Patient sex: M
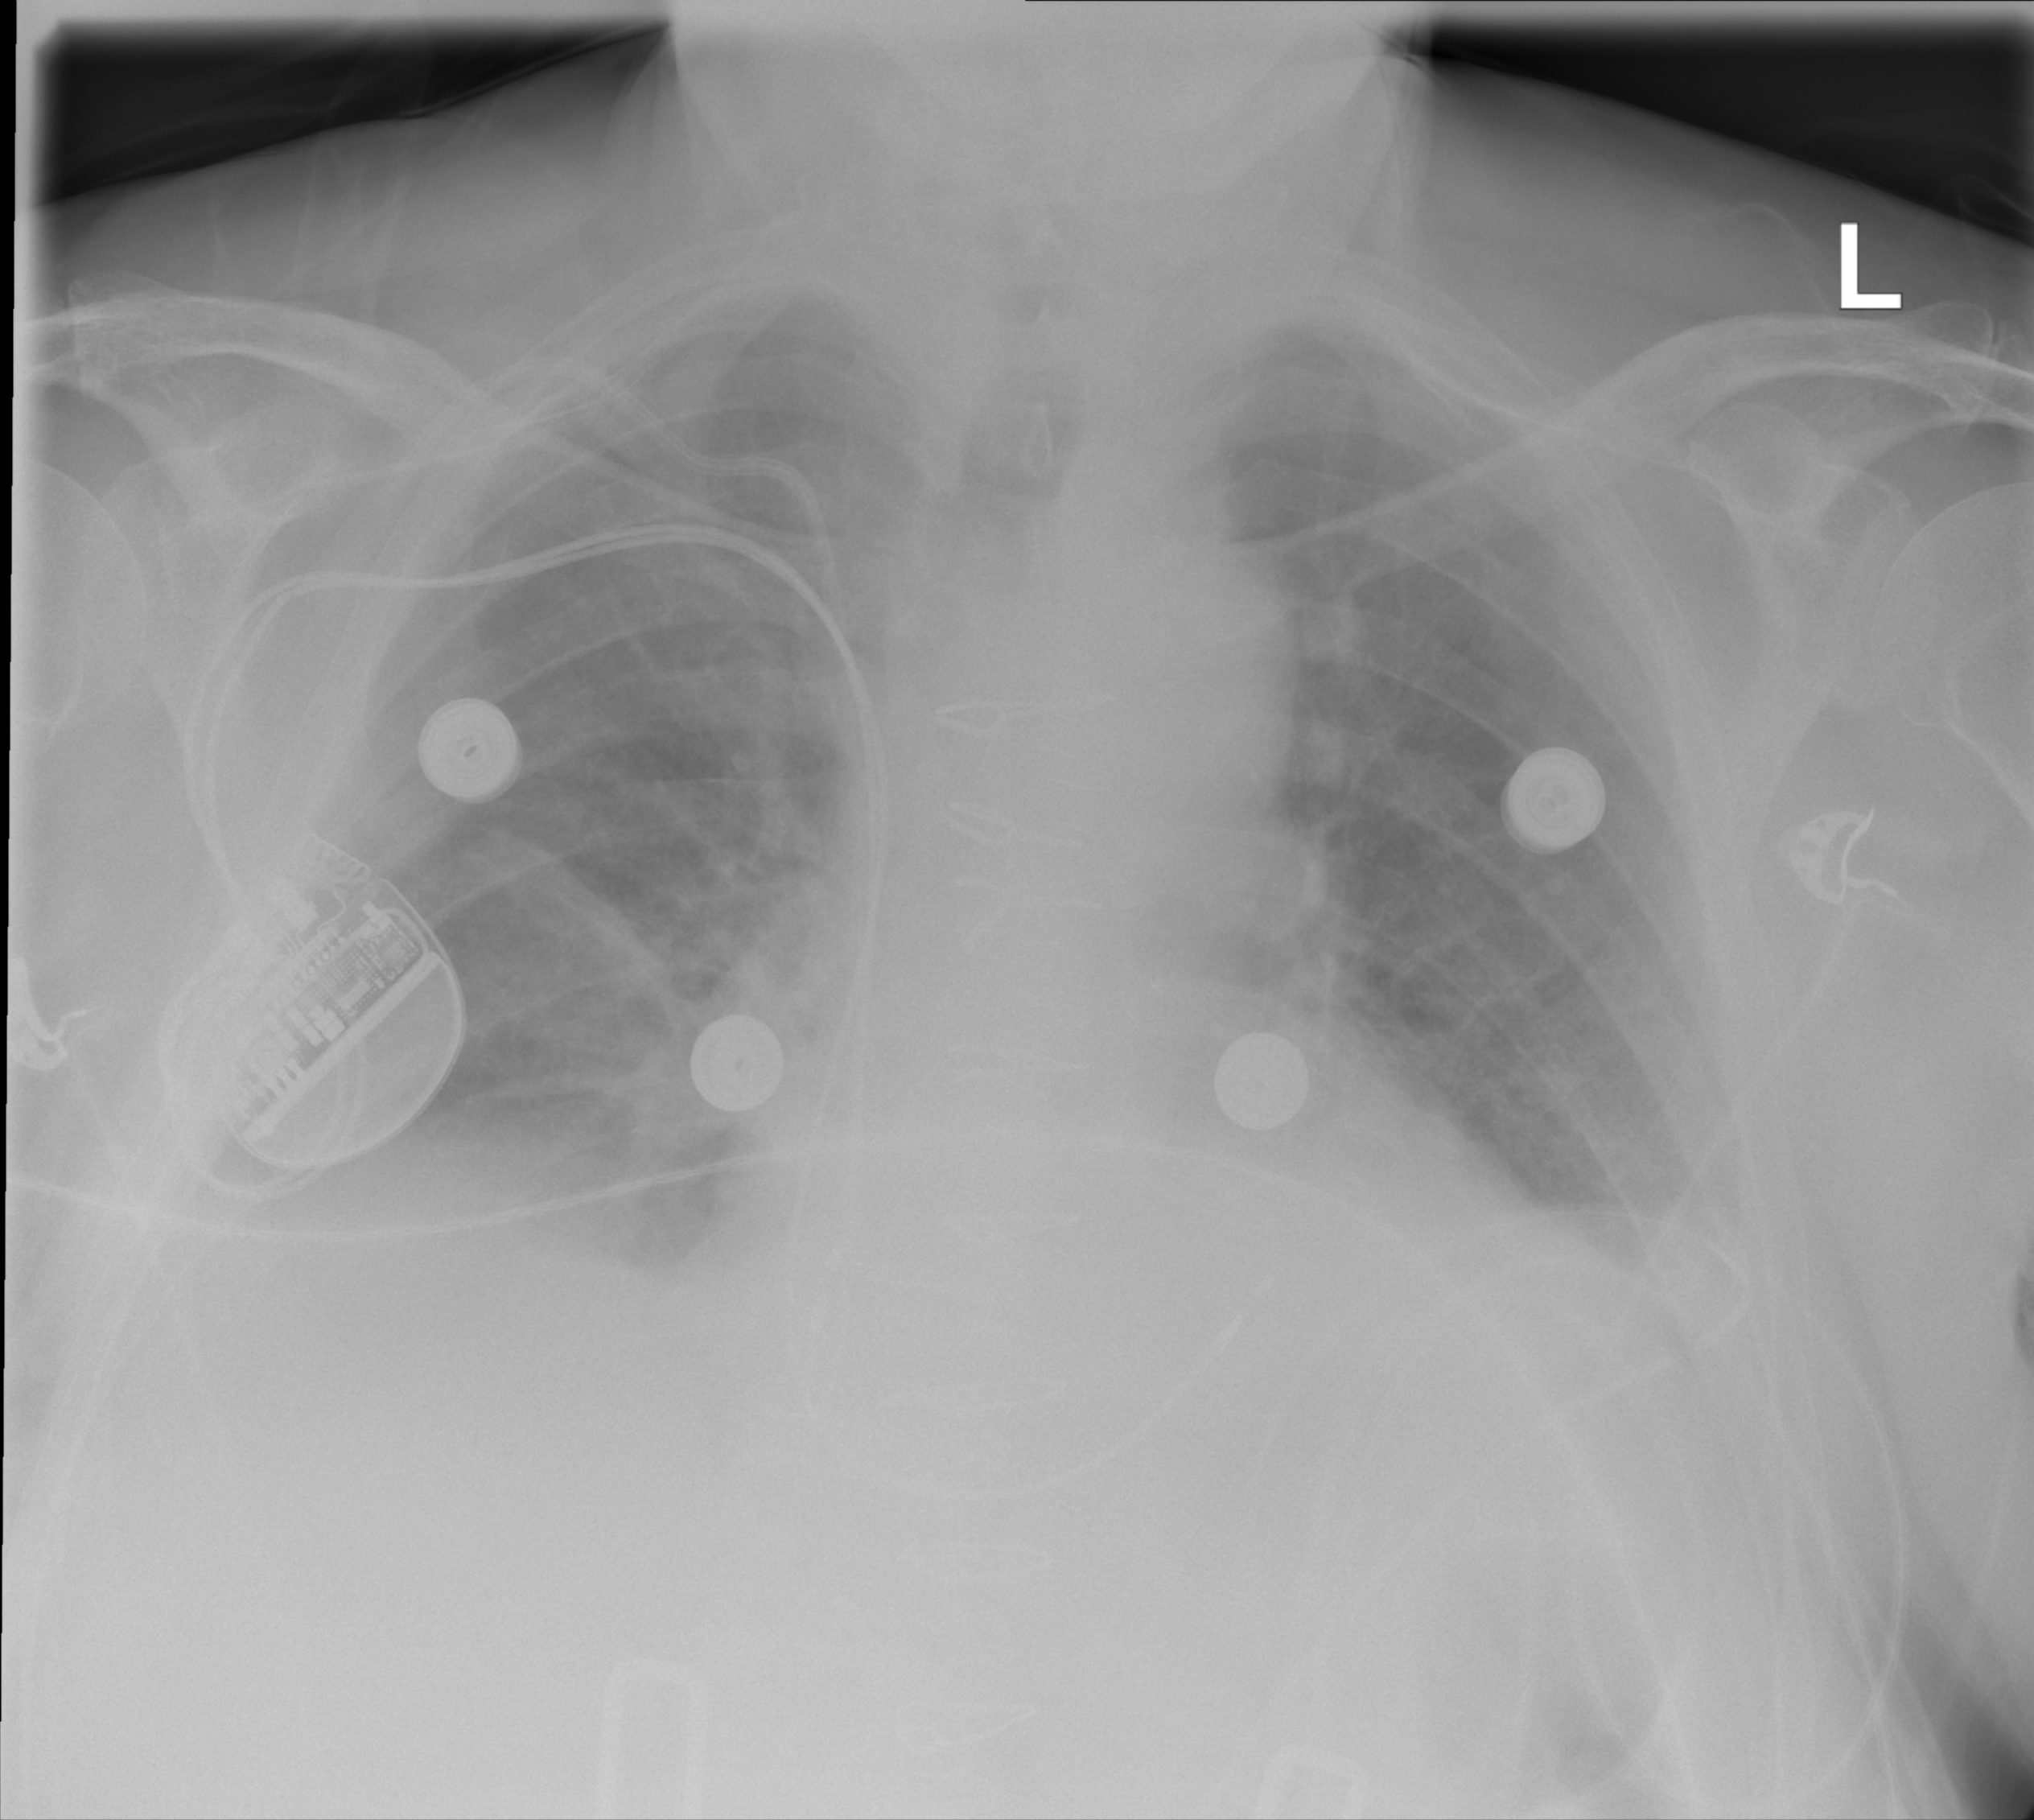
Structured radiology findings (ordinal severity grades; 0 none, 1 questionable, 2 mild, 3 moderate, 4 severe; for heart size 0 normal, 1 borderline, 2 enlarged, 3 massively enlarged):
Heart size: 0
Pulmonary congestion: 2
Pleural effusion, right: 2
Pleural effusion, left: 1
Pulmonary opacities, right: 1
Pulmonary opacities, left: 0
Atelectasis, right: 2
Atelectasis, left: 2